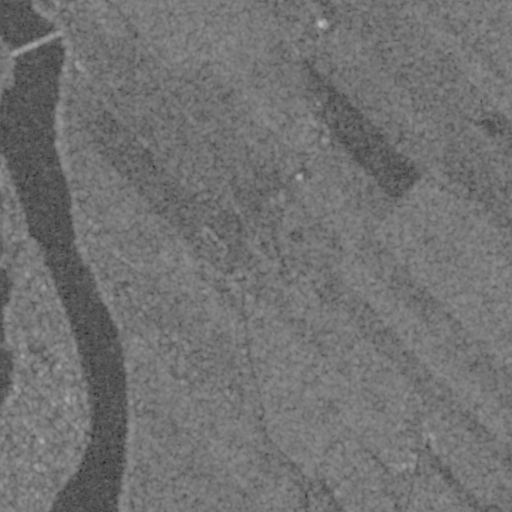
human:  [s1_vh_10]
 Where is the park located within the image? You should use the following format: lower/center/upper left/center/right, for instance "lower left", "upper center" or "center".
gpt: The park is located in the lower left of the image.
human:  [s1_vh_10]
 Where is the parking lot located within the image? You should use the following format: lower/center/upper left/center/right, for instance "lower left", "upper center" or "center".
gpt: The parking lot is located in the lower left of the image.
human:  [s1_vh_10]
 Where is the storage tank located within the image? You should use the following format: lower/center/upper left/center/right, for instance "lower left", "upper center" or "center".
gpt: The storage tank is located in the upper center of the image.
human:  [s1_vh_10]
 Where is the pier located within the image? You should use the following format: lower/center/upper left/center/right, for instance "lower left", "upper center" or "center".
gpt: The pier is located in the upper left of the image.
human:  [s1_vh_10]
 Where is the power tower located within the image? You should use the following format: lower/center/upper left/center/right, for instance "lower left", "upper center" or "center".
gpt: There is no power tower in the image.

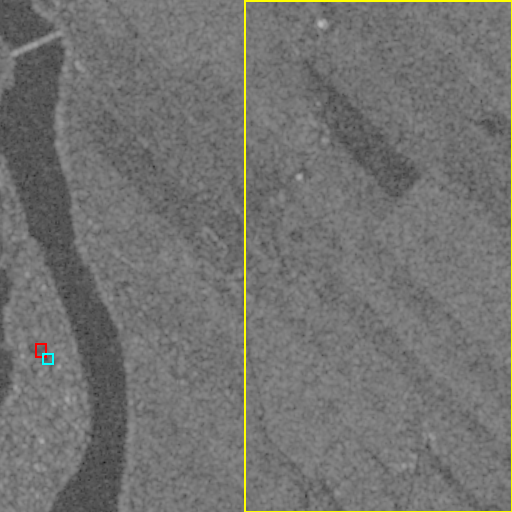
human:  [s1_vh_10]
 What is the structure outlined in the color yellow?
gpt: The structure outlined in yellow is a crop field.
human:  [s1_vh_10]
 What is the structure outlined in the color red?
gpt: The structure outlined in red is a park.
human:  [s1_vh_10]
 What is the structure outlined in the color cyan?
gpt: The structure outlined in cyan is a parking lot.
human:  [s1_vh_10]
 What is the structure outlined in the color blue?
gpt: There is no blue outline.